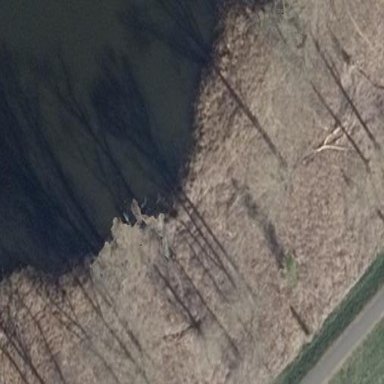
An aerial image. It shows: Reedbed wetland area.